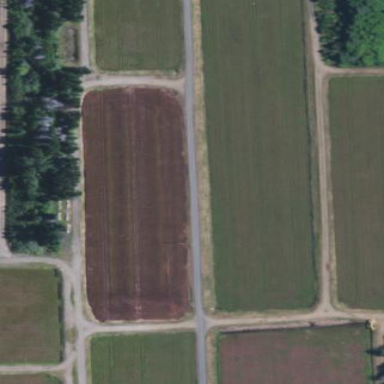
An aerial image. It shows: Farmland with cranberries as the main crop.